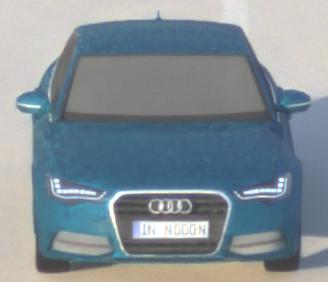
Make: Audi
Model: A6 2.0 TFSI
Detailed model: A6 (C7) Limousine
Model produced from: 2011/10
Model produced until: 2014/09
Doors: 4
Color: blue
Road condition: dry road
Daytime: sunrise or sunset
Contrast: low contrast